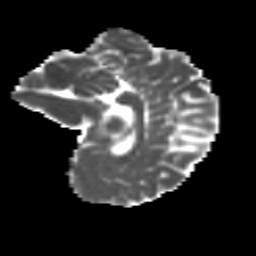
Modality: MD
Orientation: sagittal
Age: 14
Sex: male
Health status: ill
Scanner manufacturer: ge
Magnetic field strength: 3 T
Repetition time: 6.795 s
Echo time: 0.0797 s